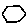
Label: hexagon